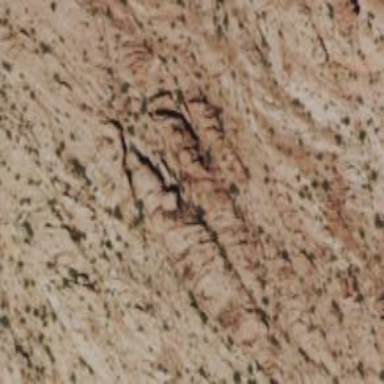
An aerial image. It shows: Brown cliff in nature.